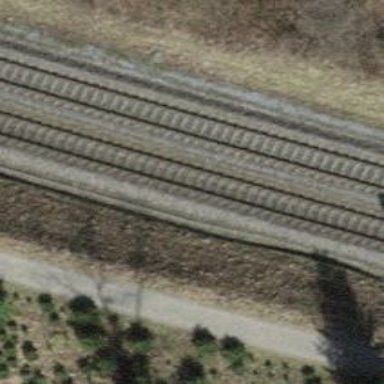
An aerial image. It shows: Single railway track with electrified contact line.